Field crop: maize
Growth stage: 2
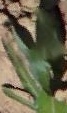
Species: maize